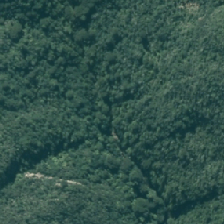
Land cover: broadleaved_indigenous_hardwood